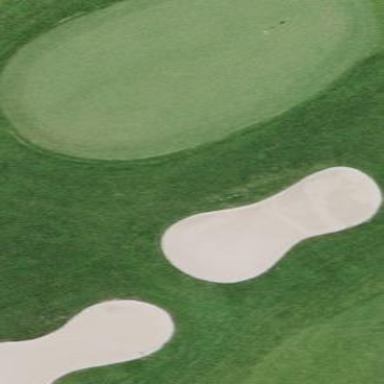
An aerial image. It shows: Golf green.